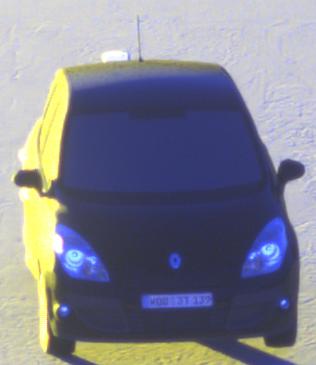
Make: Renault
Model: Scénic 1.6 16V 110
Detailed model: Scénic (III)
Model produced from: 2009/06
Model produced until: 2010/08
Doors: 5
Color: black
Road condition: dry road
Daytime: sunrise or sunset
Contrast: high contrast